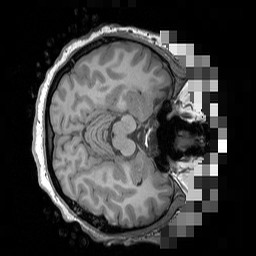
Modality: T1w
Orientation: axial
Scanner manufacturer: siemens
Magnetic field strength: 3 T
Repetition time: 1.5 s
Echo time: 0.00291 s